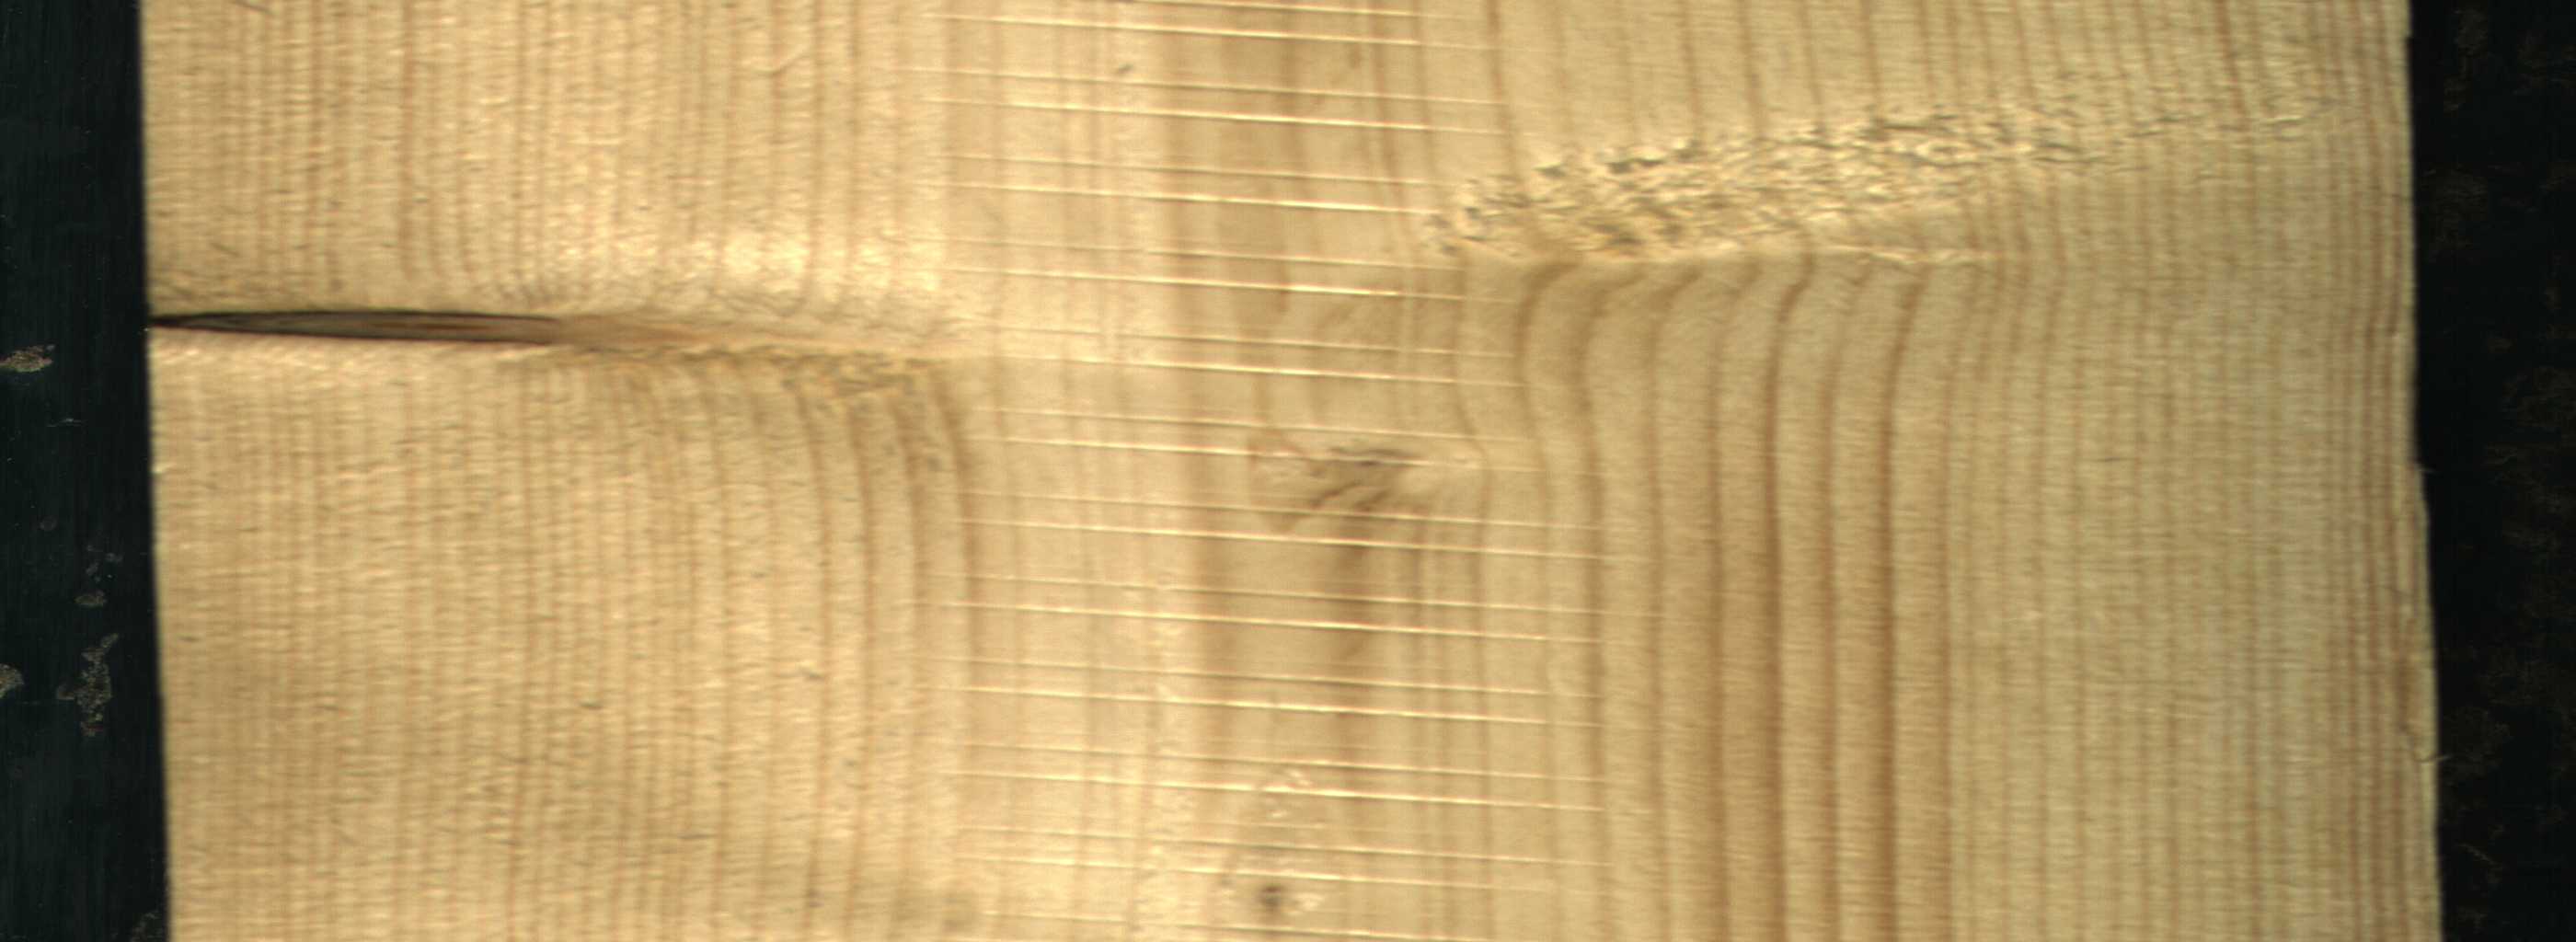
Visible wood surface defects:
Dead_Knot
Live_Knot
Live_Knot